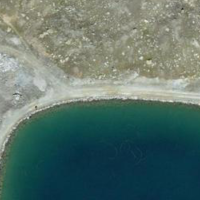
EUNIS habitat code: 48
Species observed at this site:
Achillea nana
Geum montanum